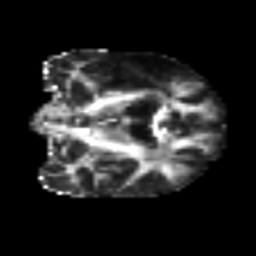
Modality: FA
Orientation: coronal
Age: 65
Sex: male
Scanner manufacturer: siemens
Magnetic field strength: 3 T
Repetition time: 6.1 s
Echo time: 0.101 s